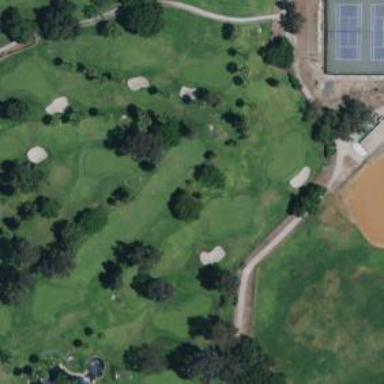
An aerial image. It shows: View of golf hole.